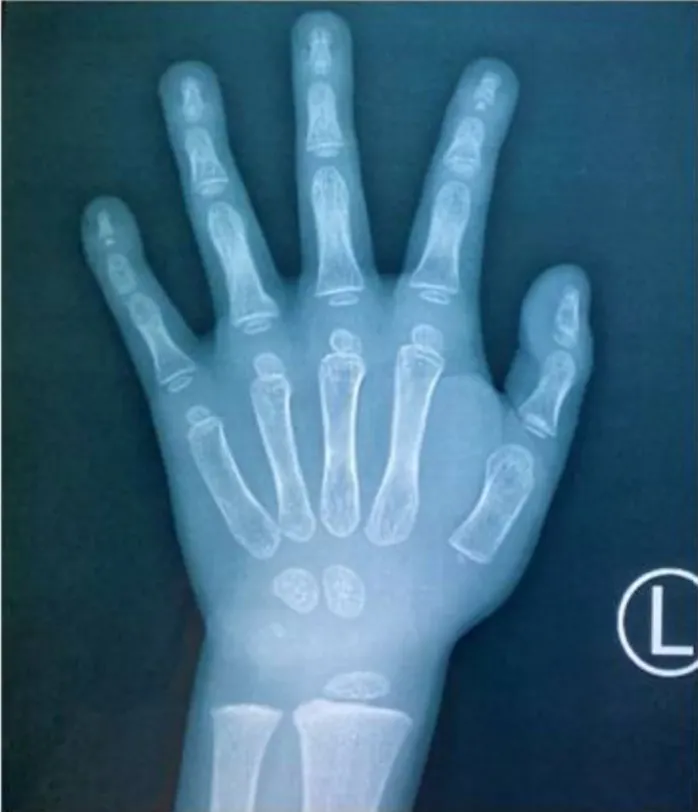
Direct radiography of the child's left hand. The bone age was 4 years (3 years behind the patient's actual age), the finger bones were short and thin, the distal phalanges were prominent, the little finger was inwardly curved, and the middle phalanges of the little finger were irregularly shaped.
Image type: radiology (x_ray)